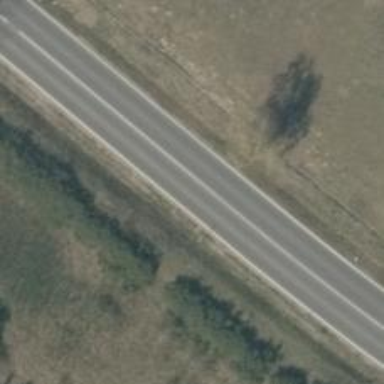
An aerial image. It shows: Primary road with asphalt surface.